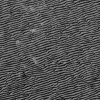
Atmospheric dust classification: not_dusty